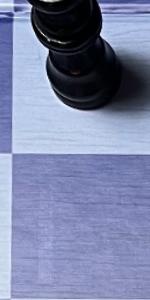
Label: Empty